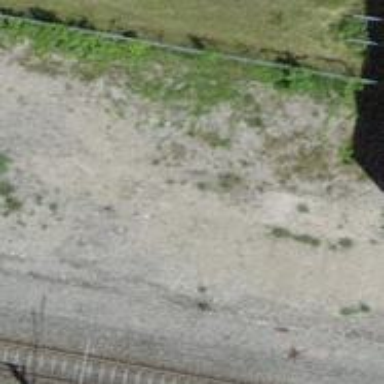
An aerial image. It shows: Abandoned railway spur with one track.